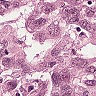
Metastatic tissue present: yes